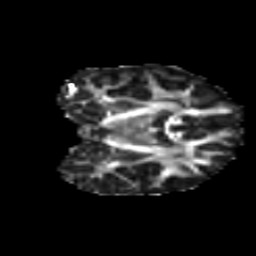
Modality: FA
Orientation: coronal
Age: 12
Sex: female
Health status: ill
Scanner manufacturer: ge
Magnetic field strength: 3 T
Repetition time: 6.752 s
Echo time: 0.079 s